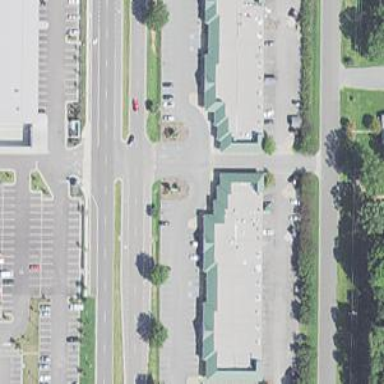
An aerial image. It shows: Retail area.